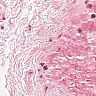
Metastatic tissue present: no